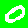
Digit: 0